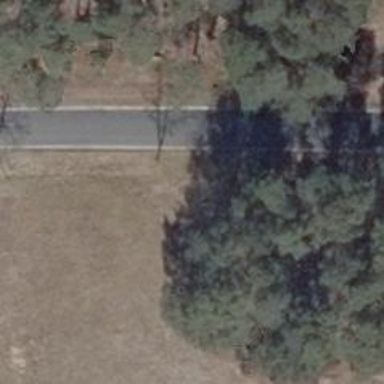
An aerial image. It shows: Secondary road with asphalt surface.